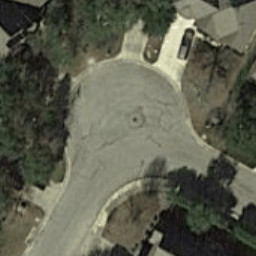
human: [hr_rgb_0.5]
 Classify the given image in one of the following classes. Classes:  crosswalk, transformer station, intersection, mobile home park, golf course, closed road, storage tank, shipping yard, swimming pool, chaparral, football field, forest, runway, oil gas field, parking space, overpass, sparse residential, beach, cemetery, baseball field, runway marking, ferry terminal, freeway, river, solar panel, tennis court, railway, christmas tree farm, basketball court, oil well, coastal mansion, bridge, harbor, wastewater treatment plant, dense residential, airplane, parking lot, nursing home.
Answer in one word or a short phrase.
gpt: closed road